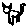
Label: cat